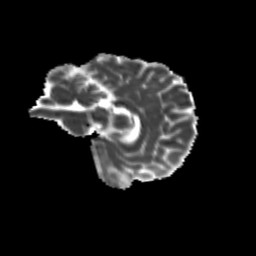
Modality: MD
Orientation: sagittal
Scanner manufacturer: siemens
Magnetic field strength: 3 T
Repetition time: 9.2 s
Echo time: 0.084 s